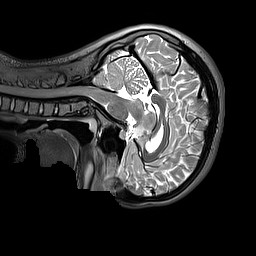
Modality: T2w
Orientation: sagittal
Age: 11
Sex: female
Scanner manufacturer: siemens
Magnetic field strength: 3 T
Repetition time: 3.2 s
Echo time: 0.408 s